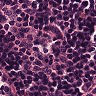
Metastatic tissue present: no